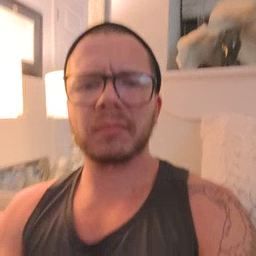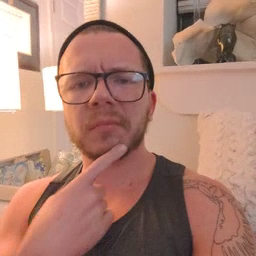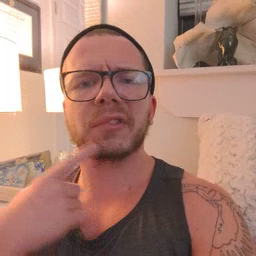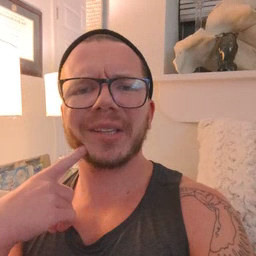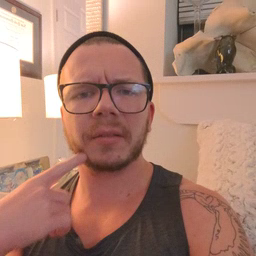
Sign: chin